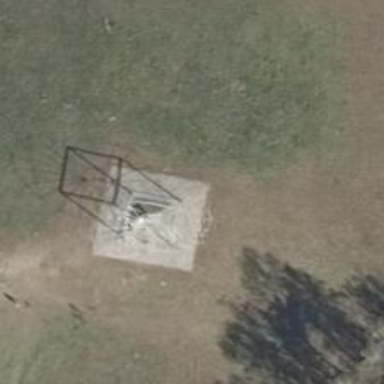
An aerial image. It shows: Memorial site with historic significance.